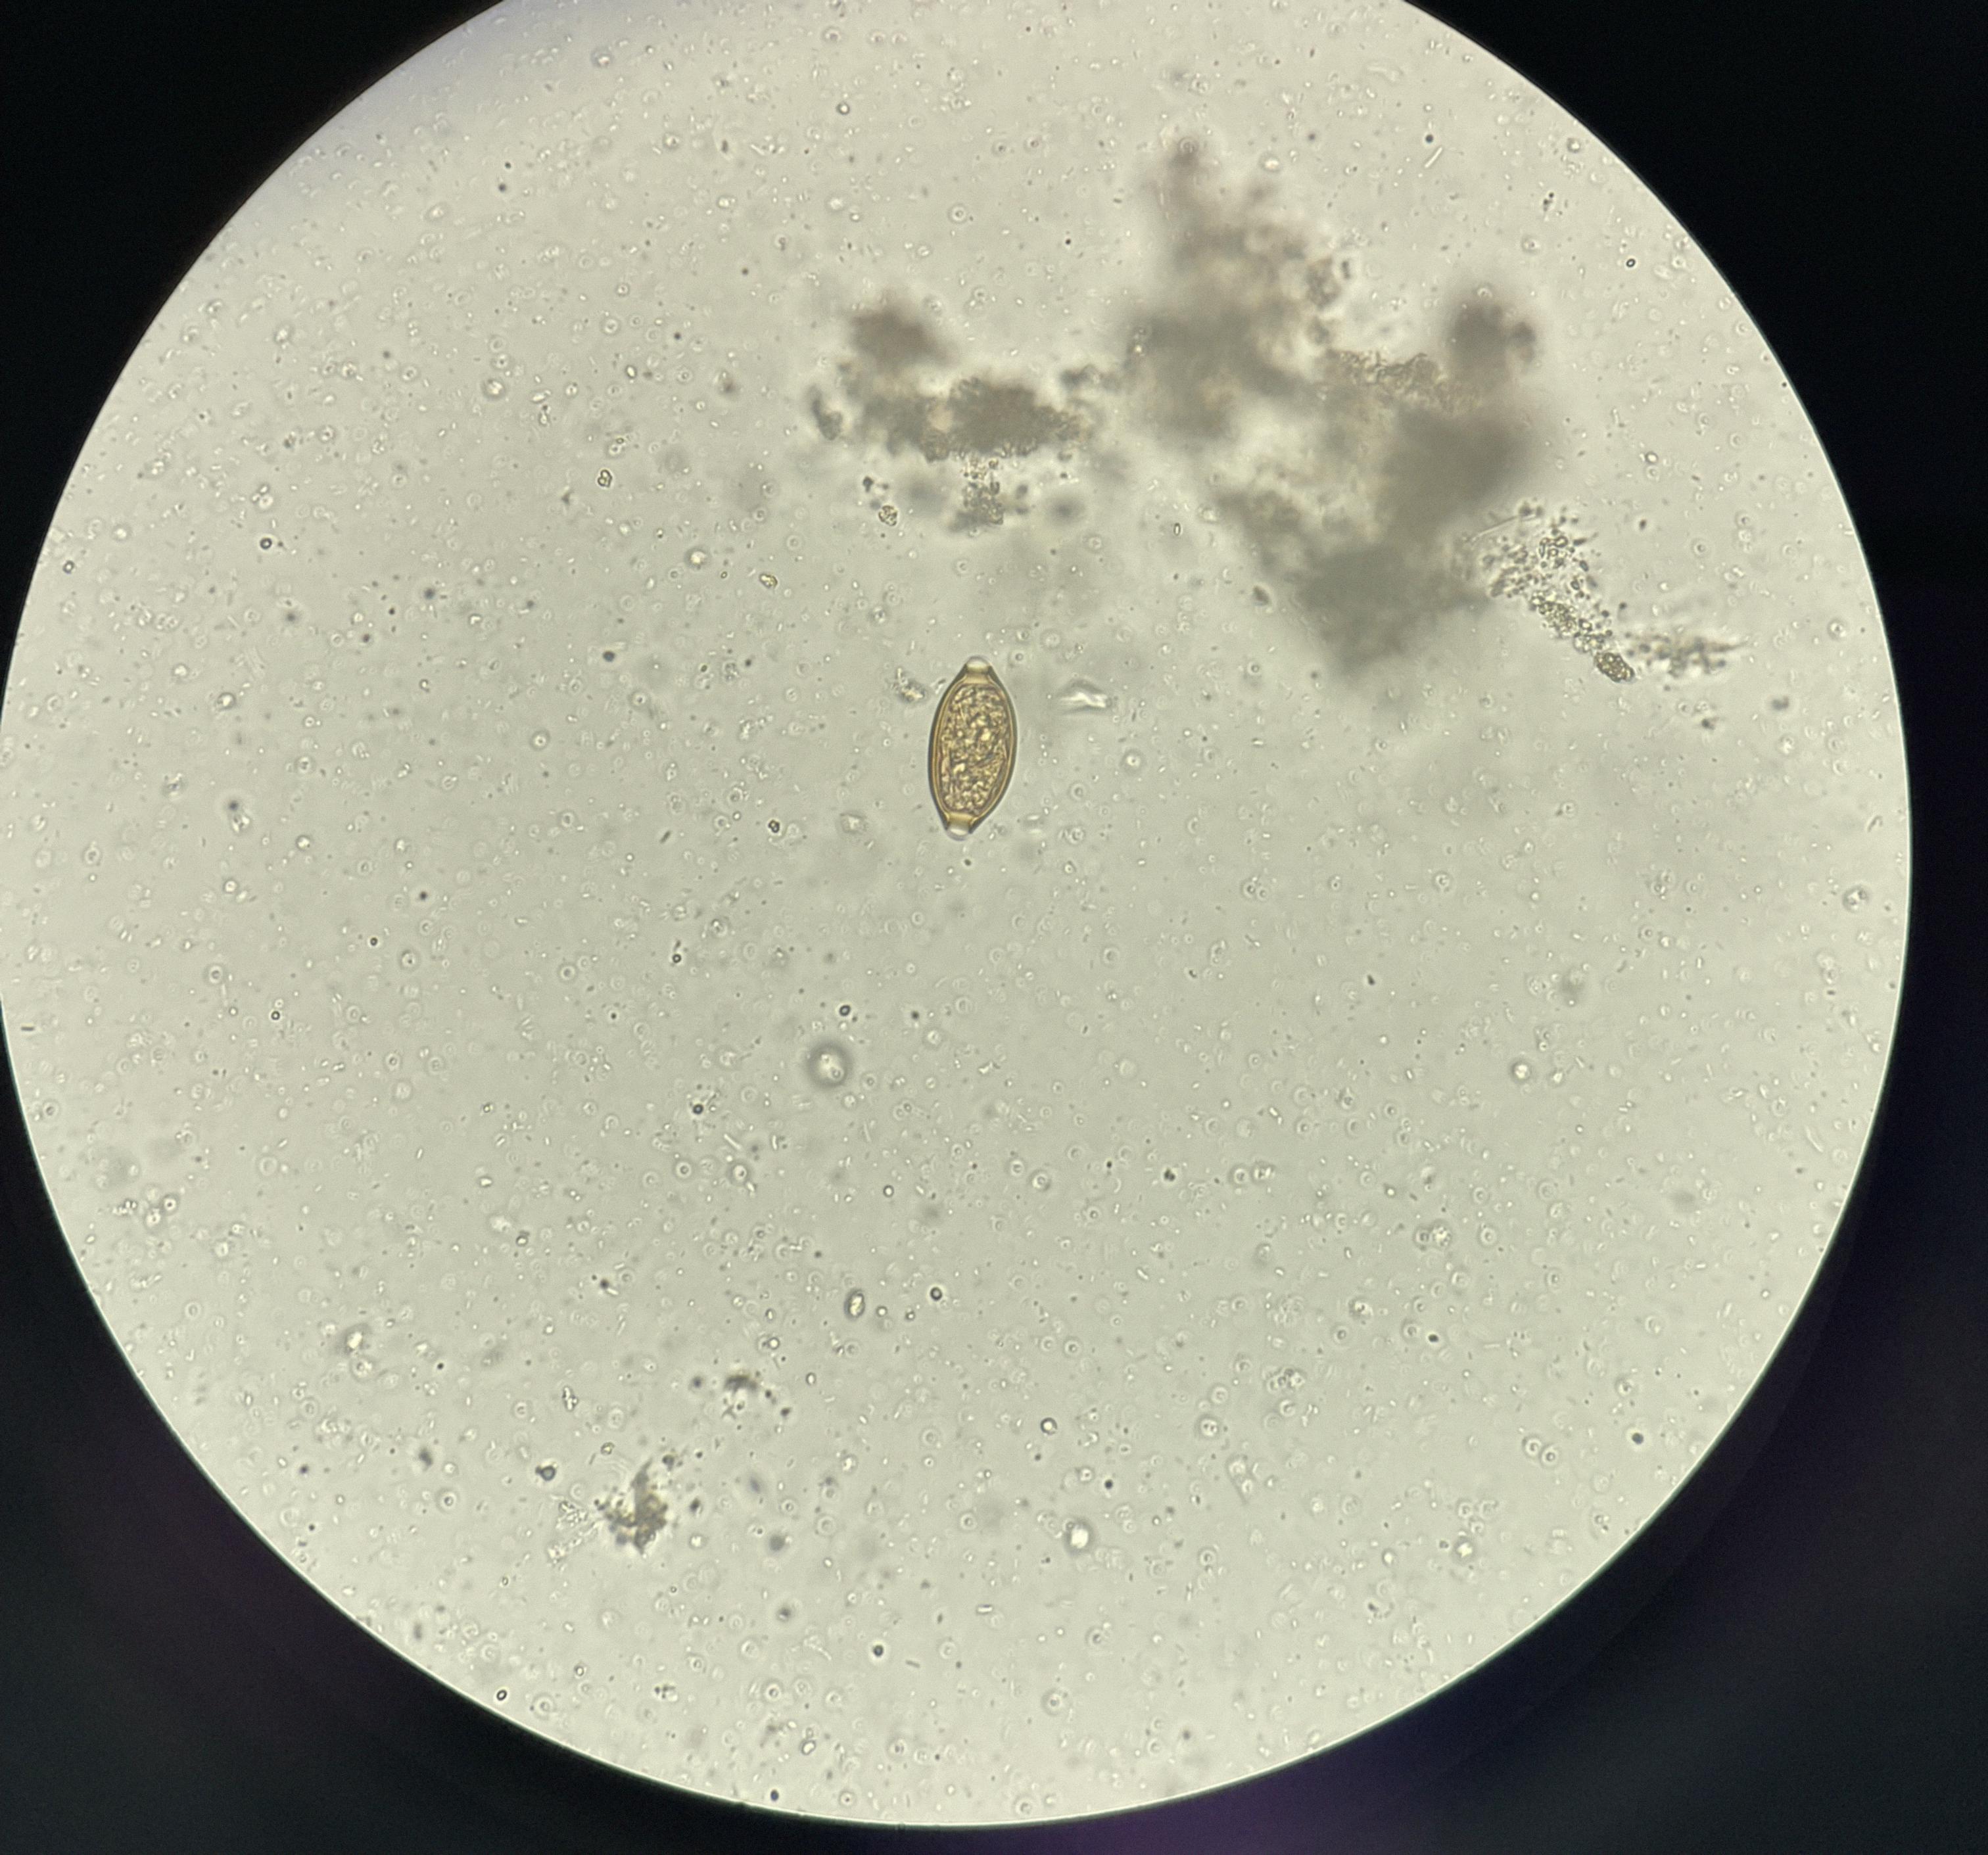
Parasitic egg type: Trichuris trichiura